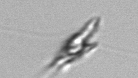
Label: Chrysochromulina_lanceolata